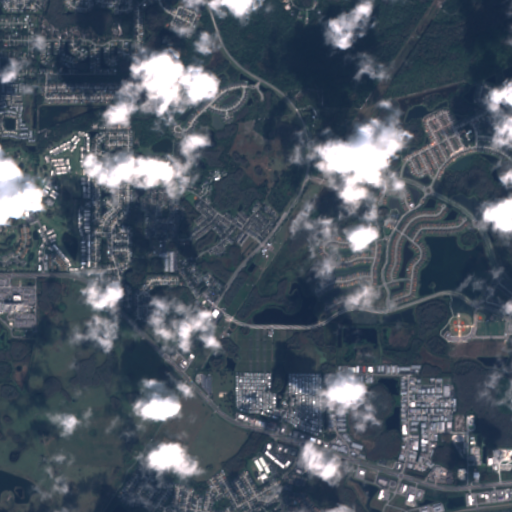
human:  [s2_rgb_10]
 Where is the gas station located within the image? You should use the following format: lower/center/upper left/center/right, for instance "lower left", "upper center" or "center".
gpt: The gas station is located in the lower right of the image.
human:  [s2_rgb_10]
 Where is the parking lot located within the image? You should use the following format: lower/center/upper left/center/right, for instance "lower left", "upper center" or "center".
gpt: The parking lot is located in the center of the image.
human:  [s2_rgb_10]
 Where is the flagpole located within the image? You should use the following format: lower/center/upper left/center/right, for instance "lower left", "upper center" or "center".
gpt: The flagpole is located in the center of the image.
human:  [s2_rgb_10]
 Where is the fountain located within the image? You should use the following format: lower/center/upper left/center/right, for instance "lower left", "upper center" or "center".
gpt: The fountain is located in the upper left of the image.
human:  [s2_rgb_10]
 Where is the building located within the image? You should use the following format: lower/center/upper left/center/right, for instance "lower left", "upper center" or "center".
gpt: There is no building in the image.